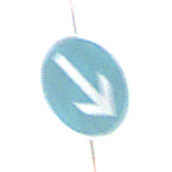
Verkehrszeichen: VorgeschriebeneVorbeifahrtRechts
Umgebung: Outdoor, Suburban
Tageszeit: SunriseSunset
Wetter: PartlyCloudy
Licht: Natural
Jahreszeit: NotSpecified
Kontrast: MediumContrast